Question: Visual Studio seems to have some kind of limited auto-complete that occurs while typing comments. It seems to be listing classes, variables etc just to fill in their name. Here's an image showing it popping up while I type "form".

I find this highly undesirable because comments are not usually code and I'm finding myself typing a common word (like "form") only for it to be replaced with the capitalized version because there's a class with the same name.
How can I disable it in the comments? I do not want to disable it anywhere else nor make it harder to access elsewhere. Ideally I'd be able to manually open it with CTRL + SPACE or similar (right now that <URL>.
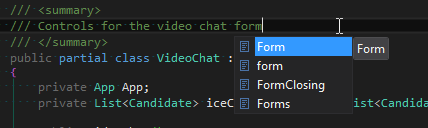
Answer: Turns out this is being done by the Viasfora extension. It can be disabled from Options > Viasfora > General > Text Editor and set "enable plain-text completion" to be false.